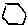
Label: hexagon